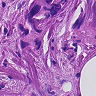
Metastatic tissue present: yes